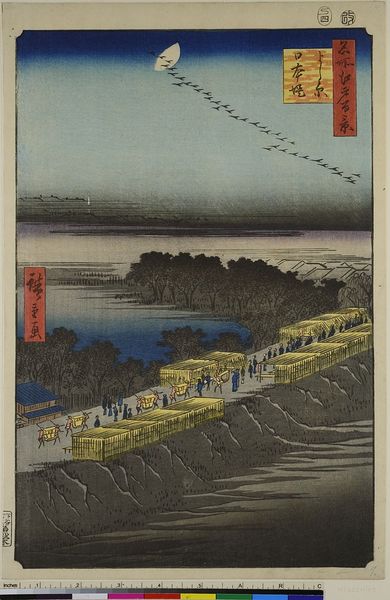
Titel: Der Japandamm in Yoshiwara, Blatt 100 aus der Serie: 100 berühmte Ansichten von Edo
Künstler: Utagawa Hiroshige
Standort: Hamburg
Institution: Museum für Kunst und Gewerbe Hamburg
Schlagwörter: blau, felsen, himmel, meer, vogel, wasser, bäume, fluss, gelb, menschen, nacht, zeichen, leute, deich, horizont, vögel, fliegen, holzschnitt, mauer, spazieren, arbeiter, damm, stadtansicht, mond, druck, druckgraphik, druckgrafik, china, prozession, zeit, farbholzschnitt, nachtbild, landschaften, landschaftsdarstellung, edo, viele leute, reproduktionen, druckerzeugnisse, gewässer, uferdamm, ukiyo